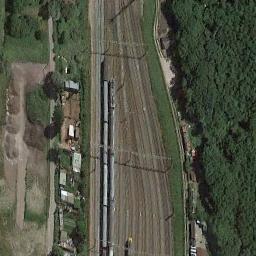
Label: railway